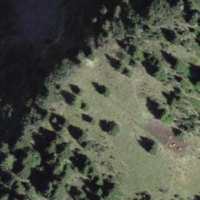
EUNIS habitat code: 23
Species observed at this site:
Matricaria discoidea